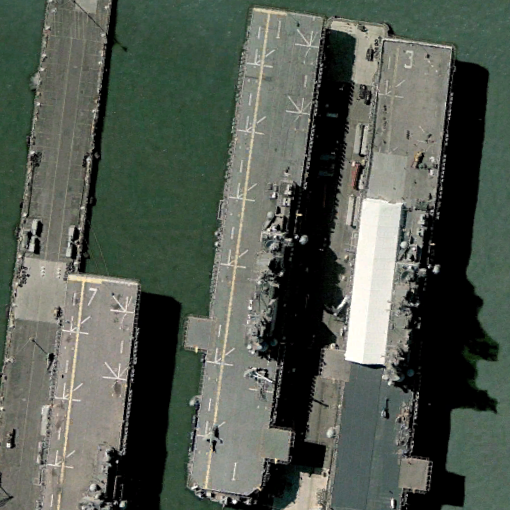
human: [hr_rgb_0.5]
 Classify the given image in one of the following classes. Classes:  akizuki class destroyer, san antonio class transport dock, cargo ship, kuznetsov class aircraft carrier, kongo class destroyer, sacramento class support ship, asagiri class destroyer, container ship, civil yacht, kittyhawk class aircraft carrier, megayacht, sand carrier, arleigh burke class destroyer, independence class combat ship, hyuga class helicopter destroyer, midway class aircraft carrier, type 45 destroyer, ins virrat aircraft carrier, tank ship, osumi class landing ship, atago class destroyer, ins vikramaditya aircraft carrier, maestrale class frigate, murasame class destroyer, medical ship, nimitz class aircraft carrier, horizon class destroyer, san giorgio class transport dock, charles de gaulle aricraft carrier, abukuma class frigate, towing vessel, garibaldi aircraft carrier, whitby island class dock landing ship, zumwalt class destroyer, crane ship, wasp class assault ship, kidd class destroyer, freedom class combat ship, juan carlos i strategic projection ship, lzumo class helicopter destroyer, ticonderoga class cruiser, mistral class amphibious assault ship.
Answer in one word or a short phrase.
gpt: Wasp class assault ship